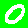
Digit: 0